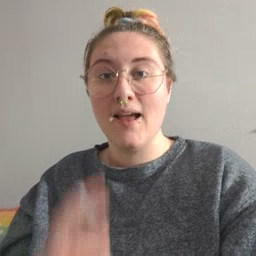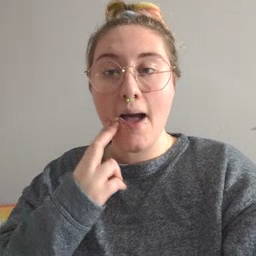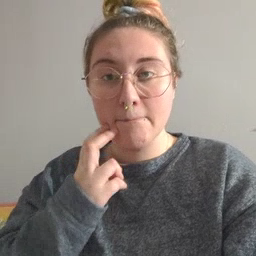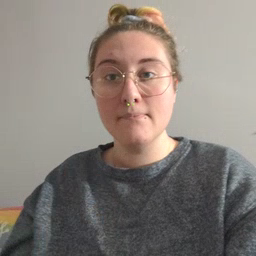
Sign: gum